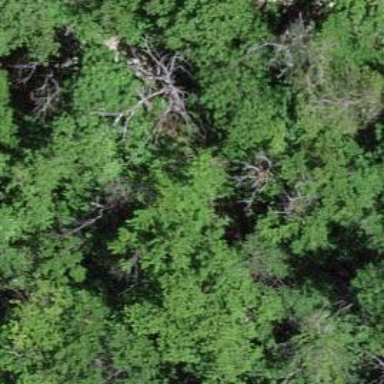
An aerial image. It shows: Natural monument tree with broadleaved deciduous leaves.